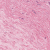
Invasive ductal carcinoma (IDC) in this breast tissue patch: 0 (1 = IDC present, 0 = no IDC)